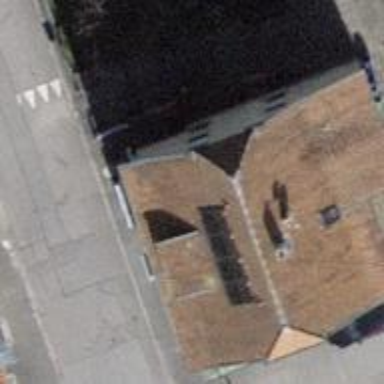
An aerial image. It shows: Half-hipped roof on apartment building.